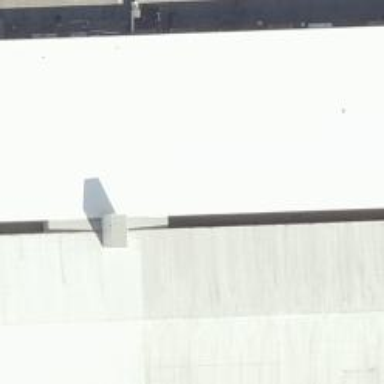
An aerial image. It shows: Warehouse.